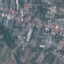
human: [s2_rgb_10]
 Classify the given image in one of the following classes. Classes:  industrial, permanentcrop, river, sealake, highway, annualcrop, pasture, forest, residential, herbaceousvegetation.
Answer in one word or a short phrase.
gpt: Residential